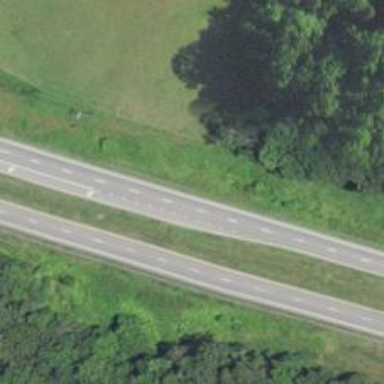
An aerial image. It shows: Trunk highway.